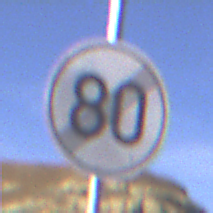
Verkehrszeichen: EndeGeschwindigkeit80
Umgebung: Outdoor, Nature
Tageszeit: Midday
Wetter: Clear
Licht: Natural
Jahreszeit: NotSpecified
Kontrast: HighContrast